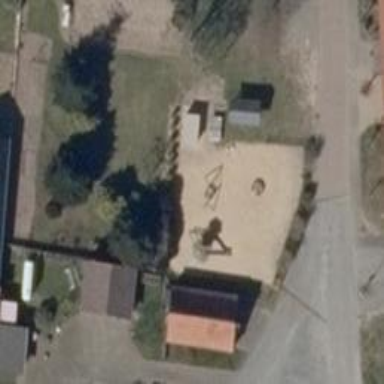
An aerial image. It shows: Playground with various play structures.